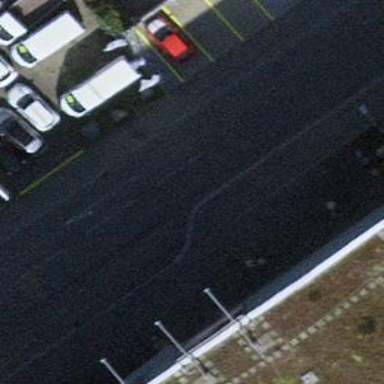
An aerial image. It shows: Asphalt sidewalk along the footway.